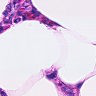
Metastatic tissue present: no